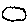
Label: cloud